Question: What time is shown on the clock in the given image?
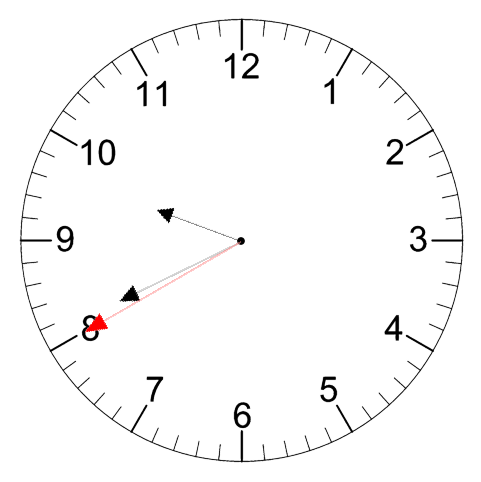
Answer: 09:40:40